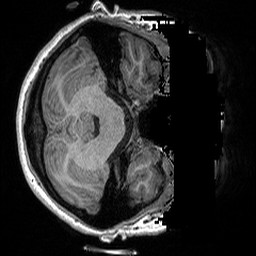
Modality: T1w
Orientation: axial
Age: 23
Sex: female
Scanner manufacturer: siemens
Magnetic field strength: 3 T
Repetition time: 2.3 s
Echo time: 0.00298 s